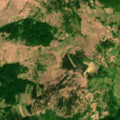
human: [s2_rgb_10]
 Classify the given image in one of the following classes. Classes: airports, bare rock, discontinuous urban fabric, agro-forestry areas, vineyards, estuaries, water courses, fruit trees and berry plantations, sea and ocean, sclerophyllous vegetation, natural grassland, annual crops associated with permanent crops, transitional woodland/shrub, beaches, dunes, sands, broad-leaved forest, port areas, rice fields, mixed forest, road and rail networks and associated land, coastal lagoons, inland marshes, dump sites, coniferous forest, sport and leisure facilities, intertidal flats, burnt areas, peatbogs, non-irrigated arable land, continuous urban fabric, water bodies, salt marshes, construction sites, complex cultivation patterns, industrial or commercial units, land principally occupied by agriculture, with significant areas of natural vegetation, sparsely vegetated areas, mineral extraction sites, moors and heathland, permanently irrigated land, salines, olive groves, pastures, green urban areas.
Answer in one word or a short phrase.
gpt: pastures, complex cultivation patterns, land principally occupied by agriculture, with significant areas of natural vegetation, natural grassland, transitional woodland/shrub